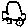
Label: car